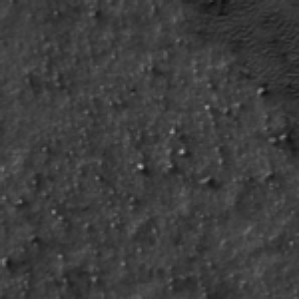
Label: frost